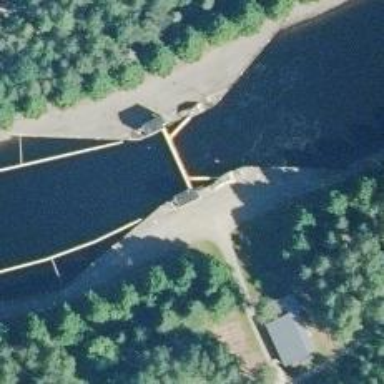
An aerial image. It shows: Lock gate along waterway.